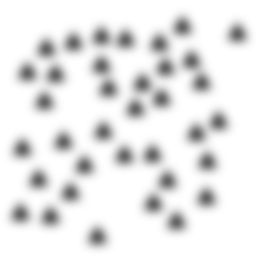
Squares: 0
Triangles: 36
Stars: 0
Total shapes: 36